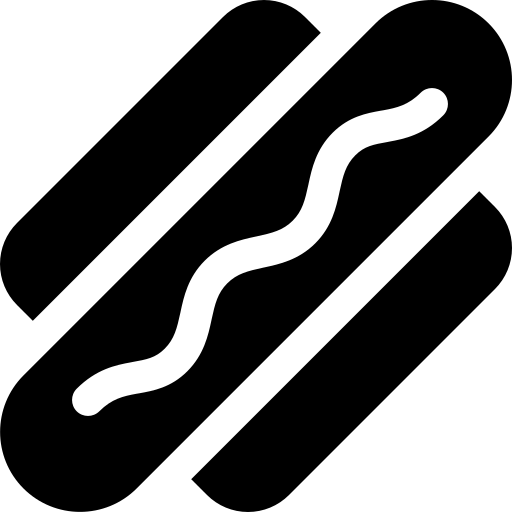
Tags: icon, FontAwesome, fa-icon, solid, hotdog